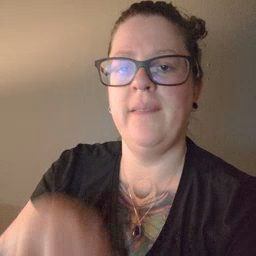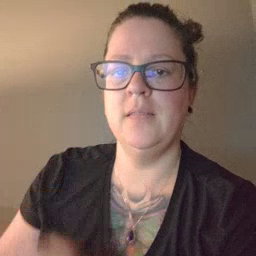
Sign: find